高三 · 计数
若随机变量 $X$ 的分布列如下:

则当 $P(X<m)=0.5$ 时, $m$ 的取值范围是 ( $)$
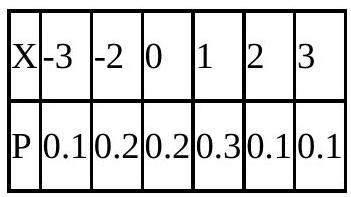
A. $m \leqslant 2$
B. $0<m \leq 1$
C. $0<m \leq 2$
D. $1<m<2$
答案: B
解析: 由题意可得 $P(X<-2)=0.1, P(X<0)=0.3, P(X<1)=0.5$, 则 $m \in(0,1]$.